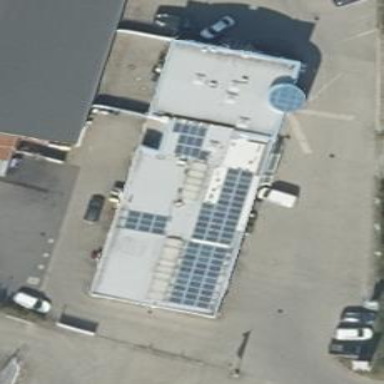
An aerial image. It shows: Retail building.